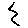
Label: zigzag